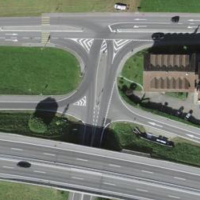
EUNIS habitat code: 57
Species observed at this site:
Cydonia oblonga